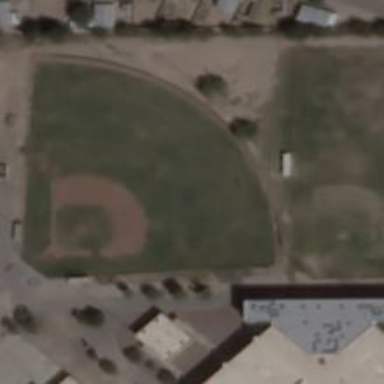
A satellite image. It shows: Baseball pitch for leisure and sports activities.